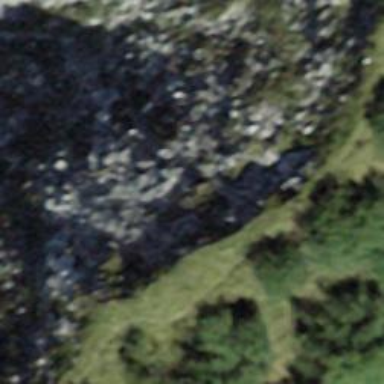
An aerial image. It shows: Natural cliff.